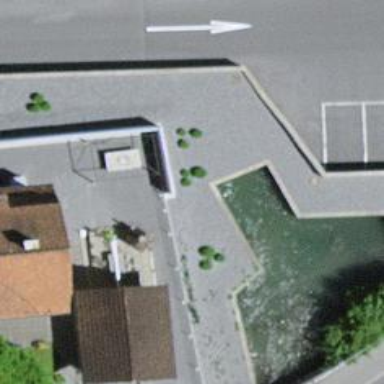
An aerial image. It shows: Retaining wall.